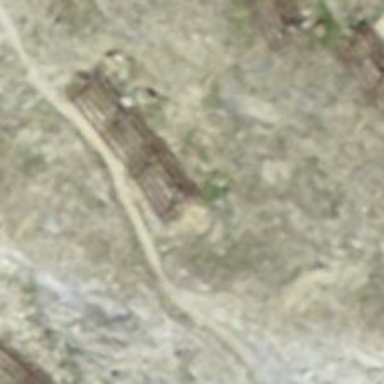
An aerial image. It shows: Snow fence.